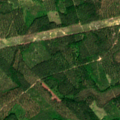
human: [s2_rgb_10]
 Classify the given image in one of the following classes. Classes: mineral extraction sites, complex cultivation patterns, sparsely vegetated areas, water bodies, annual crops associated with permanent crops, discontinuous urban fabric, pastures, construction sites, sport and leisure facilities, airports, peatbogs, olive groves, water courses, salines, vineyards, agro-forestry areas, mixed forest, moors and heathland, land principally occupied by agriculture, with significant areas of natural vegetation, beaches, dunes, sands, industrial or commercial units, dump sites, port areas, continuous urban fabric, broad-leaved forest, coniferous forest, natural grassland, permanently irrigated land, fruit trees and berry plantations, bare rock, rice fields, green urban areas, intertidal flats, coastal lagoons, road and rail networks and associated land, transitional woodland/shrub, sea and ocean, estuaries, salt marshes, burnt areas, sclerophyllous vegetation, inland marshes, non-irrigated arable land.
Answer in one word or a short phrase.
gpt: coniferous forest, transitional woodland/shrub